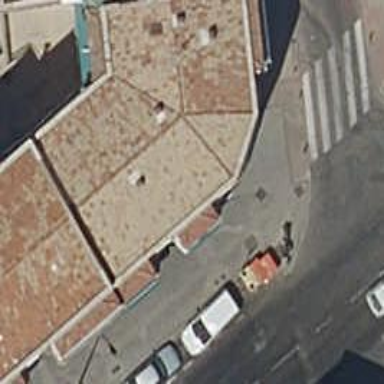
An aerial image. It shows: Bar.